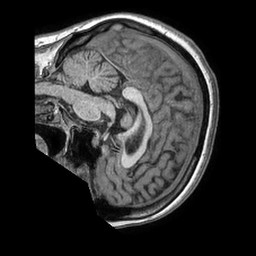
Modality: T1w
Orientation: sagittal
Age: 38
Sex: female
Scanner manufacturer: philips
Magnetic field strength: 1.5 T
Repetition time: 0.007554 s
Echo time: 0.00343 s